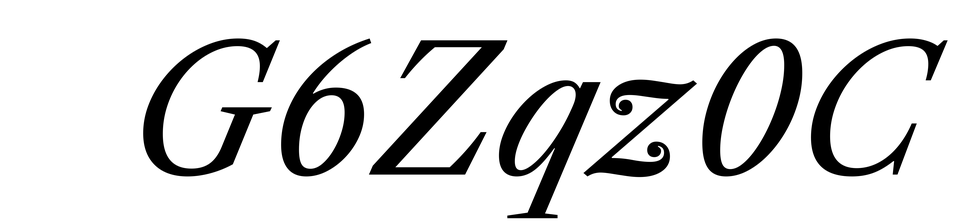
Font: LibreCaslonText-Italic_Italic